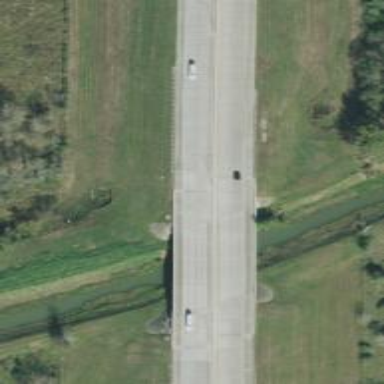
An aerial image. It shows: Motorway bridge.